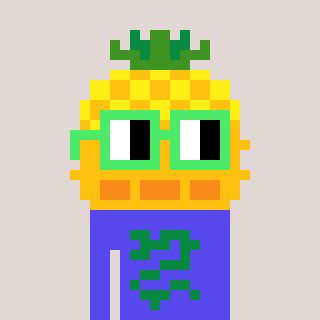
a pixel art character with square light green glasses, a pineapple-shaped head and a computerblue-colored body on a warm background